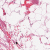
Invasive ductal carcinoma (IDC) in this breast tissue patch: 0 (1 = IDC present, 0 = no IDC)